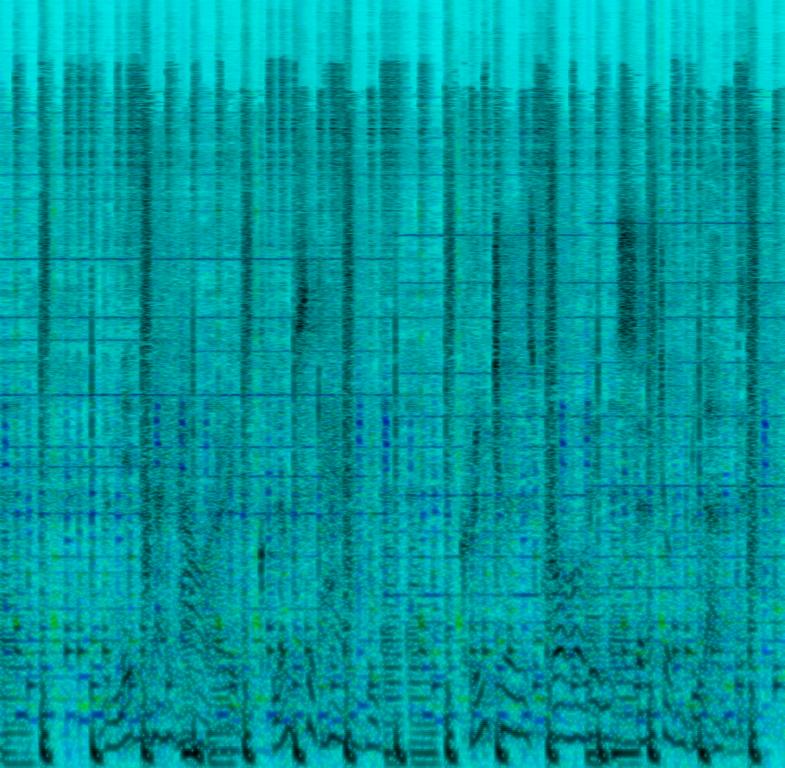
A male voice speaks in a menacing voice over a pop song in the background. The song is fast tempo with synthesiser articulation , digital arrangements and electronic sounds with subtle male vocals. The music is upbeat, energetic, enthusiastic, youthful, chilling, vibrating, exciting and pulsating. This song is a hit by Dance Pop.